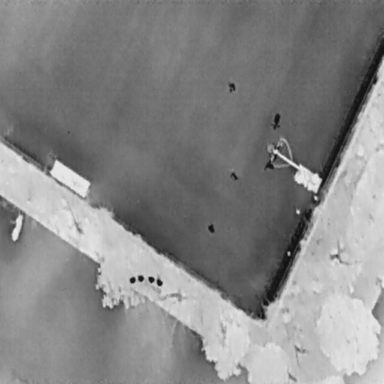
There are six objects shown in the infrared image, including five People, and a Bicycle.